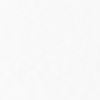
Label: not_dusty